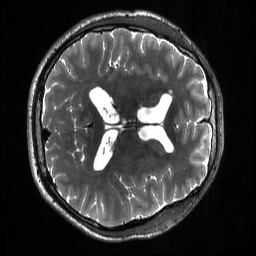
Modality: T2w
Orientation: axial
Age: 24
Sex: male